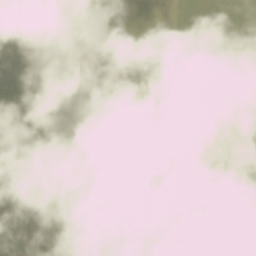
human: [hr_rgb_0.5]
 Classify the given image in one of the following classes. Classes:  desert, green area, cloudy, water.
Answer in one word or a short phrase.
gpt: cloudy